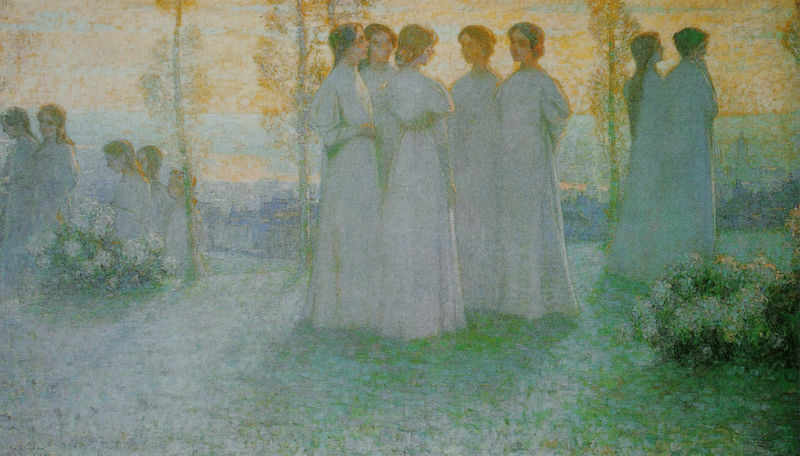
Titel: Der Sonntag
Künstler: Henri Le Sidaner
Standort: Douai
Institution: Musée de la Chartreuse
Schlagwörter: baum, blau, gruppe, himmel, laub, schatten, weiß, baumstämme, bäume, frauen, gelb, grün, landschaft, menschen, mädchen, stadt, blume, blumen, frau, frisuren, grau, hell, hintergrund, kleid, kleider, licht, mitte, orange, blüten, gras, rot, wiese, gespräch, symbolismus, lang, birken, dämmerung, ebene, hügel, natur, sonnenaufgang, büsche, sträucher, haare, gewänder, pflanzen, tal, anhöhe, turm, hellblau, umrisse, nebel, sonnenuntergang, spazieren, figuren, jugendstil, stimmung, klinger, klimt, abendstimmung, silhouetten, unscharf, alter, hodler, diffus, verschwommen, prozession, atmosphäre, zentrum, gegenlicht, khnopff, schattenfiguren, paare, farbpunkte, jungfrauen, eiermann, gehende, kommende, mittige, sadt, zenrum